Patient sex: F
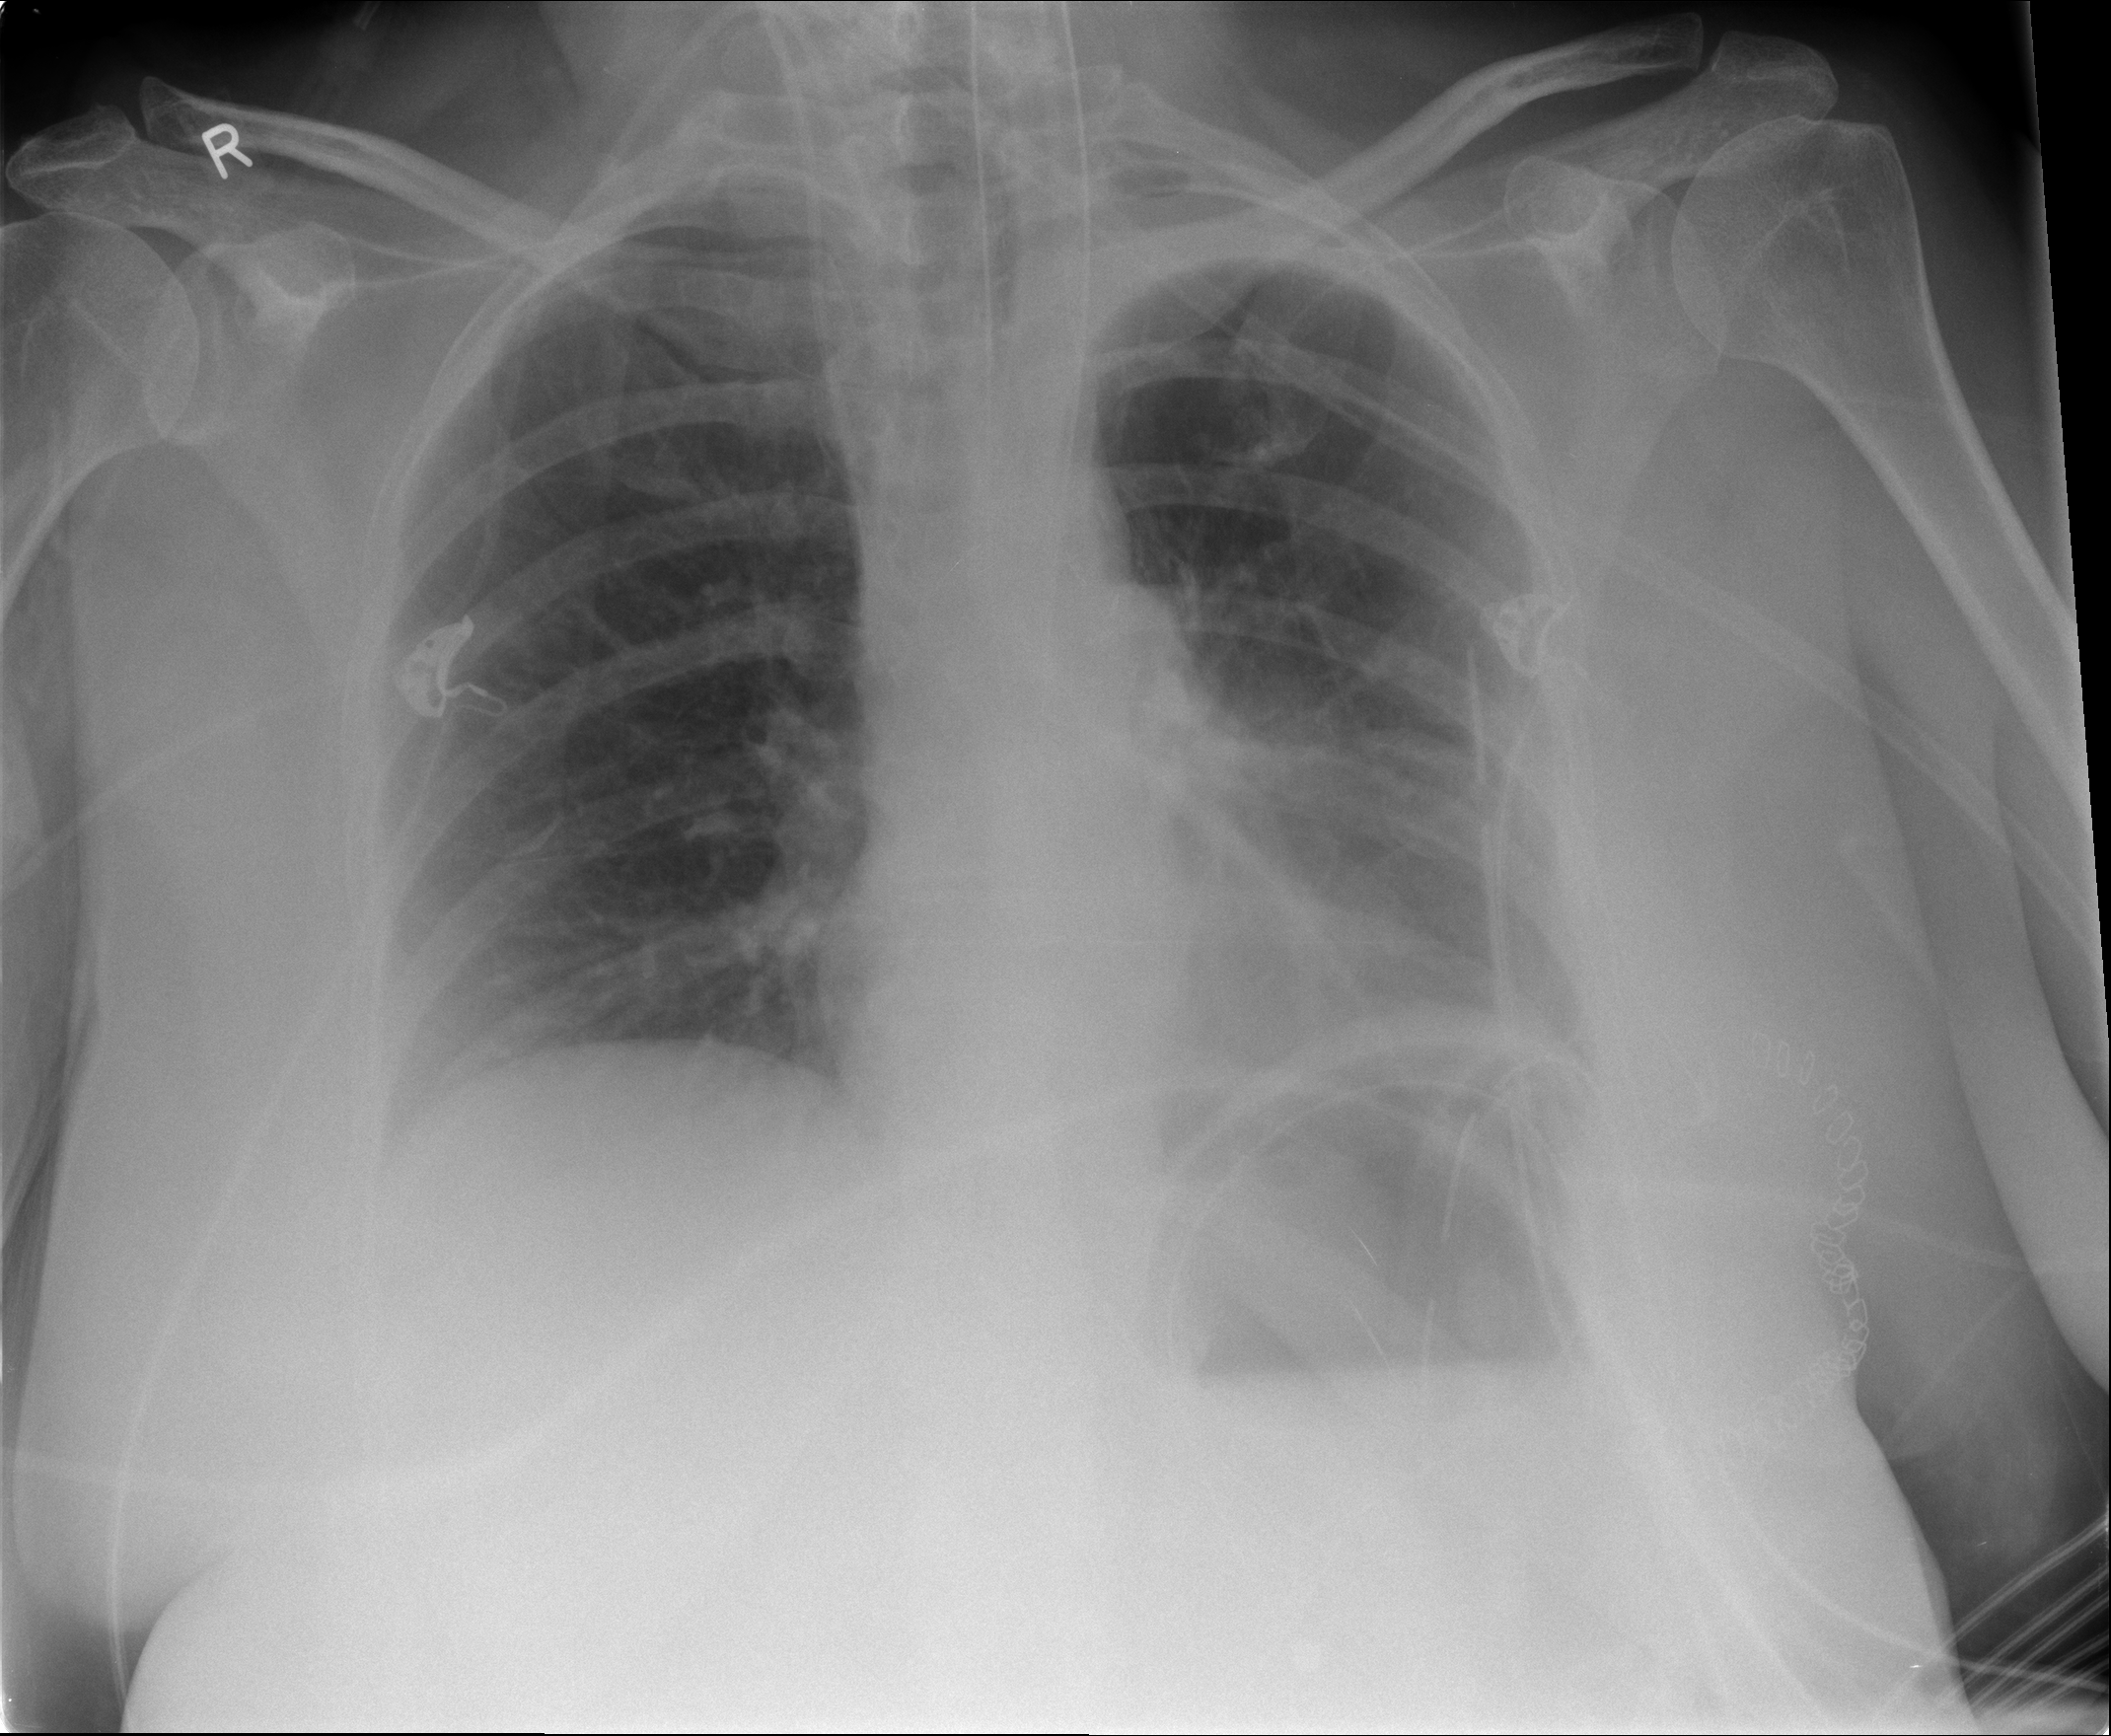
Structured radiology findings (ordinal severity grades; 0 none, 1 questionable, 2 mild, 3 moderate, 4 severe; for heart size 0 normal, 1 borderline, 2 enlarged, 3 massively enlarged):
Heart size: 0
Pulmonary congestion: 0
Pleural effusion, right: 0
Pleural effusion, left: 0
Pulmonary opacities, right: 0
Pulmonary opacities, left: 0
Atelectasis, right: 0
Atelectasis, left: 2